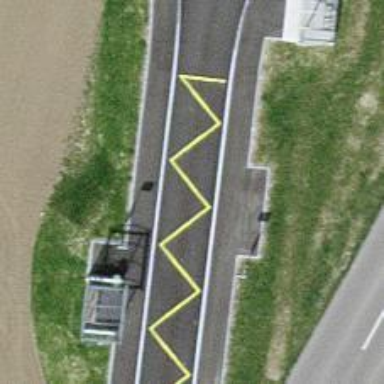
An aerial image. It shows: Bus stop with shelter for public transportation.